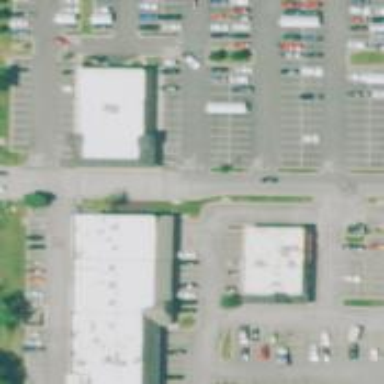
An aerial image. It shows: Parking space is available.